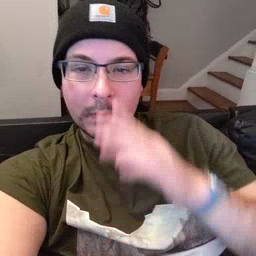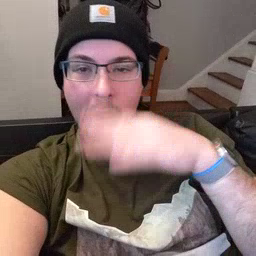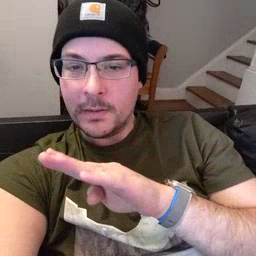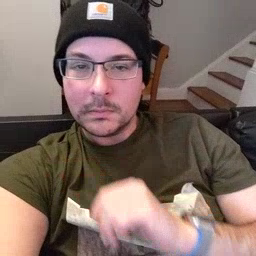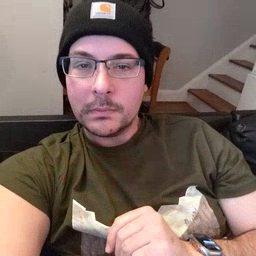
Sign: elephant